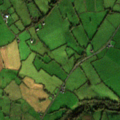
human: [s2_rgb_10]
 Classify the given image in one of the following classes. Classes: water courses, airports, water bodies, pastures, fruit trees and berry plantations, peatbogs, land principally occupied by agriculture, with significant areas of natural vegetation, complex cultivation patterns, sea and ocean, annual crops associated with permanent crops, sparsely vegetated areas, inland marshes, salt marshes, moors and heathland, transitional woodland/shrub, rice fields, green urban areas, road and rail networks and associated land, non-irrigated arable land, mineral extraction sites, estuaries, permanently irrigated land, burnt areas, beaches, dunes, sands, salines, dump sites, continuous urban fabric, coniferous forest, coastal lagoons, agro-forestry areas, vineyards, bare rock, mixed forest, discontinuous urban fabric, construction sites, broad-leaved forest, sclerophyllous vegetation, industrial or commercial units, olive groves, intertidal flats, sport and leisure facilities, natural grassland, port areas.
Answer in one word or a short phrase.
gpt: pastures